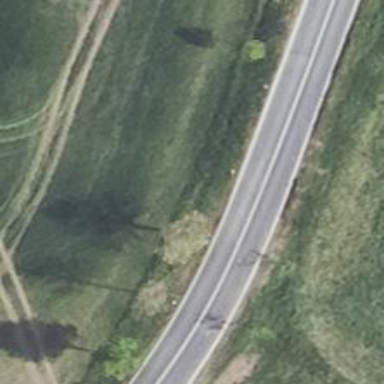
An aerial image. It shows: Secondary road with asphalt surface.